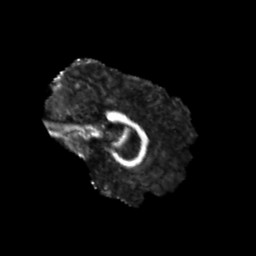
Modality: FA
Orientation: sagittal
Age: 36
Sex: male
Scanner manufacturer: siemens
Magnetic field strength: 3 T
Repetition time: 3.5 s
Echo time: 0.113 s